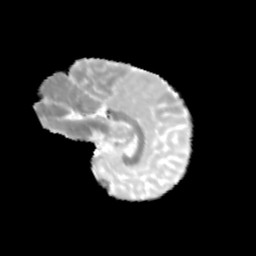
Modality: MD
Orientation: sagittal
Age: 12
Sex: female
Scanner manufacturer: siemens
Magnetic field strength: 3 T
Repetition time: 3.8 s
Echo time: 0.07 s